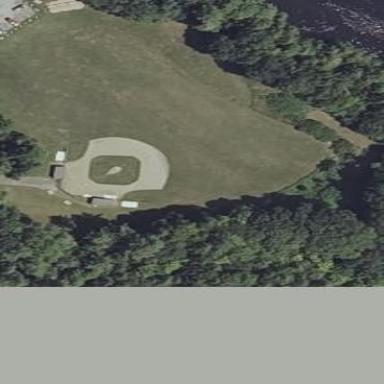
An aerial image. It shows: Grassy baseball pitch for leisure sports.